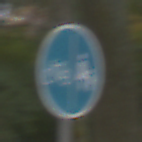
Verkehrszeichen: GetrennterRadUndGehwegRadwegLinks
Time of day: Midday
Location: Outdoor (Nature)
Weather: Overcast
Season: Autumn
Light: Natural